Question: If I have 9 address bits, how many sets are there in a direct mapped cache?
If I have 10 address bits, how many sets are there in a direct mapped cache?
Is there a general formula for this question?

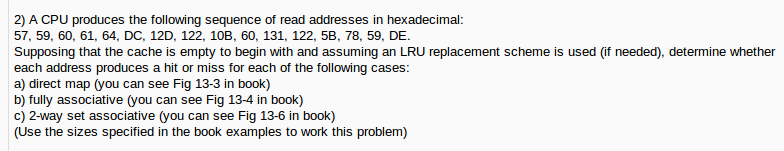
Answer: For direct mapped, each address only maps to one location in the cache, thus the number of sets in a direct mapped cache is just the size of the cache.
There would be 0 bits for the tag, and you don't provide enough information to determine the index or displacement bits.
Assuming you are using word addressing and you meant there are 9 or 10 bits for the index + tag:
9 bits -> 2^9 sets
10 bits -> 2^10 sets